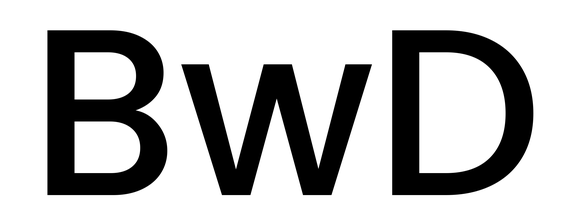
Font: Poppins-Medium